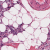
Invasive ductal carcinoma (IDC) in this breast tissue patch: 1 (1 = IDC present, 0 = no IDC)